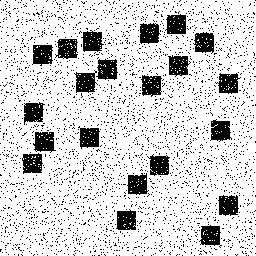
Squares: 21
Triangles: 0
Stars: 0
Total shapes: 21